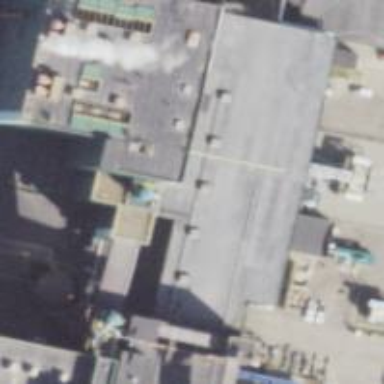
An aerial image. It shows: Generator powered by steam turbine.